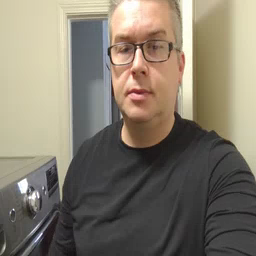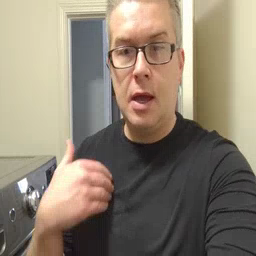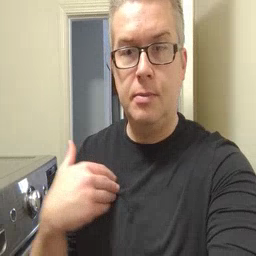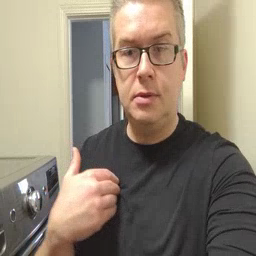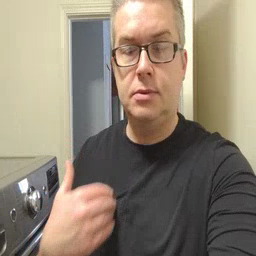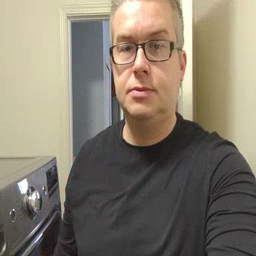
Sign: animal